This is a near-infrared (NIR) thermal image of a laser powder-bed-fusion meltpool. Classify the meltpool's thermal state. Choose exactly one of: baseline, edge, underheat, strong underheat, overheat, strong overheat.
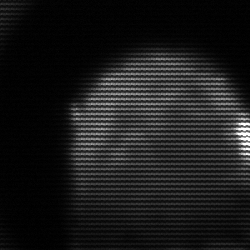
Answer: edge